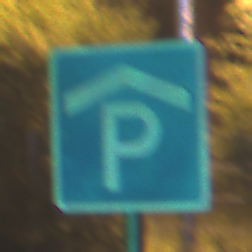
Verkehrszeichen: Parkhaus
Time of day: Night
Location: Outdoor (Urban)
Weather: PartlyCloudy
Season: NotSpecified
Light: Artificial